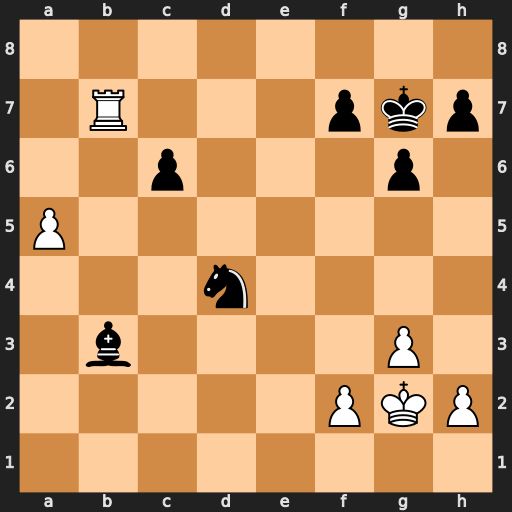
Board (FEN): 8/1R3pkp/2p3p1/P7/3n4/1b4P1/5PKP/8
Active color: w
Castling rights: -
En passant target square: -
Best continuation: Rxb3 Nxb3 a6 Nd4 a7